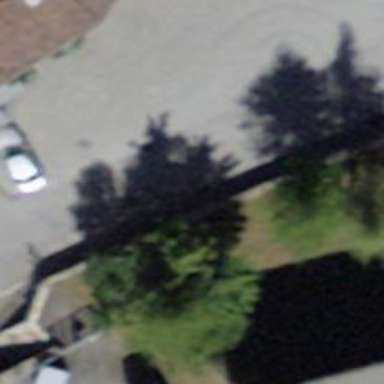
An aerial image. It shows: Fence.